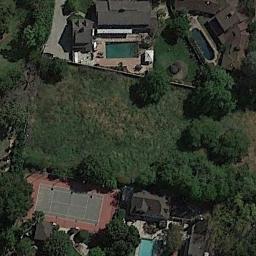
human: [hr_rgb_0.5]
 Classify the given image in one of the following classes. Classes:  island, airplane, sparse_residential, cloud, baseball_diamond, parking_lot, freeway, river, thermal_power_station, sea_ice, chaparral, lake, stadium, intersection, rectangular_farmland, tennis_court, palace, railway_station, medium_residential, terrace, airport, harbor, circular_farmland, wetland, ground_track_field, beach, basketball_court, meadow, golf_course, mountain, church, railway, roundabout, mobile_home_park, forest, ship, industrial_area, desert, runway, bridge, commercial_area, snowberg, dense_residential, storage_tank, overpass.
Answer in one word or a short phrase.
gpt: tennis_court